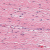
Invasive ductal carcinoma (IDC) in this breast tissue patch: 0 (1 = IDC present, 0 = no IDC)